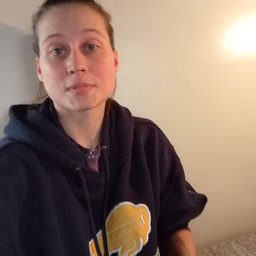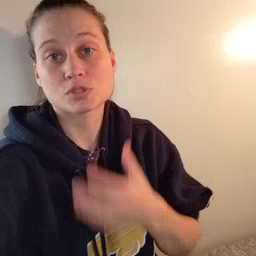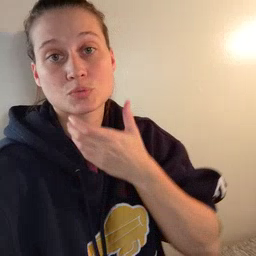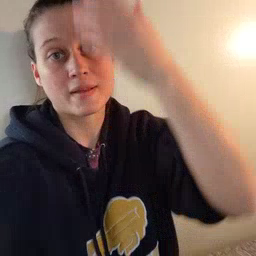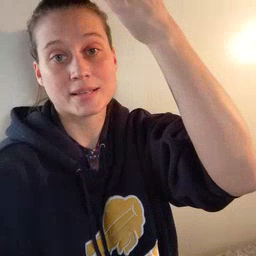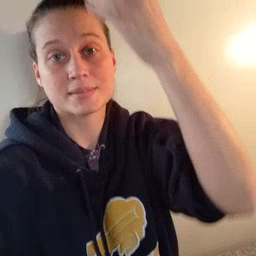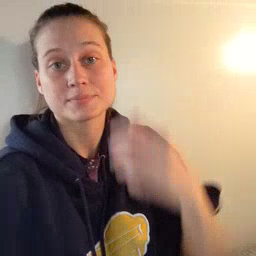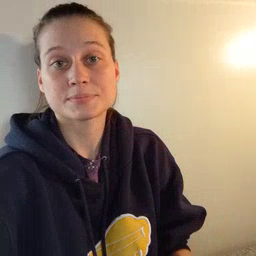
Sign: giraffe